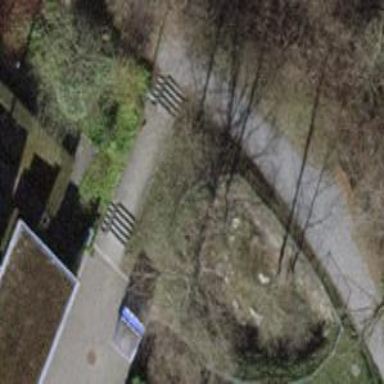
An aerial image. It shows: Set of steps on the road with adjacent ramp.